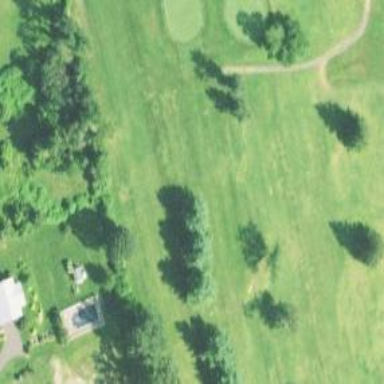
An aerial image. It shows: Golf hole.